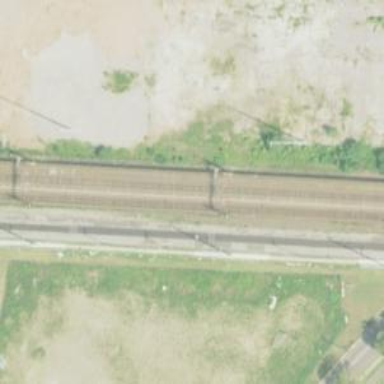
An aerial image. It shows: Abandoned railway spur.